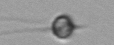
Label: Acanthoica_quattrospina